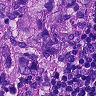
Metastatic tissue present: yes